Question: '''
// load pixels into an image
this.image = new BufferedImage(this.width,
this.height,
BufferedImage.TYPE_INT_RGB);
// get actual image data for easier pixel loading
byte[] iData = new byte[this.size - 54];
for(int i = 0; i < this.size - 54; i++) {
iData[i] = this.data[i+54];
}
// start from bottom row
for(int y = this.height-1; y >= 0; y--) {
for(int x = 0; x < this.width; x++) {
int index = (this.width*y + x) * 3;
int b = iData[index];
int g = iData[index+1];
int r = iData[index+2];
//System.out.format("R: %s
G: %s
B: %s
", r, g, b);
// merge rgb values to single int
int rgb = ((r&0x0ff)<<16)|((g&0x0ff)<<8)|(b&0x0ff);
// build image from bottom up
this.image.setRGB(x, this.height-1-y, rgb);
}
}
'''
I'm reading RGB values from a Bitmap. My iData byte array is correct, as I've checked it against a hex editor. However, when I run this loop, my output image is warped (see picture). I've been wracking my brain for hours trying to fix this, why is it happening?
Input image is a canadian flag.
output image:

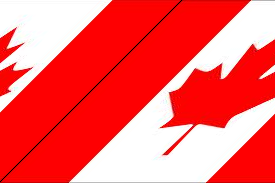
Answer: I wasn't accounting for the zero-byte padding on the width, for which the formula is
WidthWithPadding = ceiling((w*colorDepth)/32)*32.